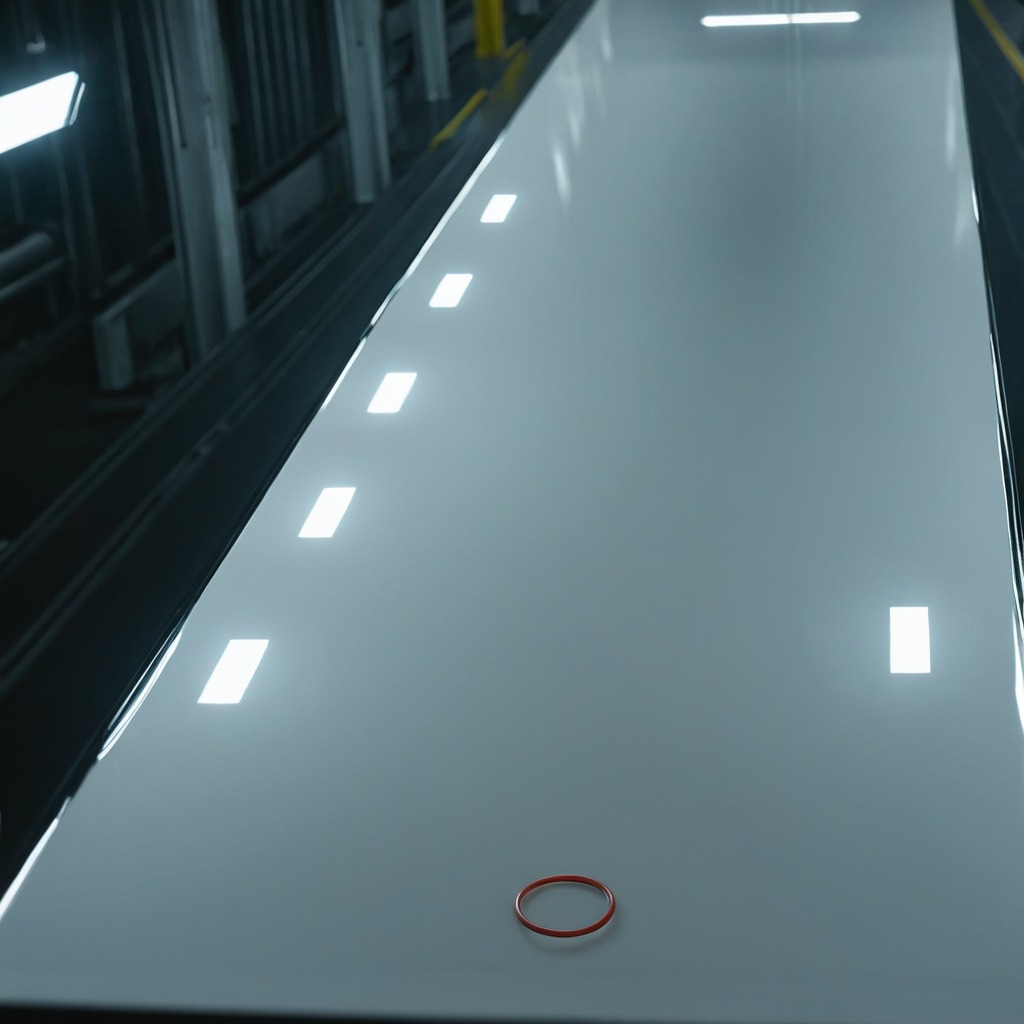
A rubber O-ring is lying on a high-gloss table in a ship maintenance bay industrial lighting.